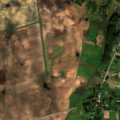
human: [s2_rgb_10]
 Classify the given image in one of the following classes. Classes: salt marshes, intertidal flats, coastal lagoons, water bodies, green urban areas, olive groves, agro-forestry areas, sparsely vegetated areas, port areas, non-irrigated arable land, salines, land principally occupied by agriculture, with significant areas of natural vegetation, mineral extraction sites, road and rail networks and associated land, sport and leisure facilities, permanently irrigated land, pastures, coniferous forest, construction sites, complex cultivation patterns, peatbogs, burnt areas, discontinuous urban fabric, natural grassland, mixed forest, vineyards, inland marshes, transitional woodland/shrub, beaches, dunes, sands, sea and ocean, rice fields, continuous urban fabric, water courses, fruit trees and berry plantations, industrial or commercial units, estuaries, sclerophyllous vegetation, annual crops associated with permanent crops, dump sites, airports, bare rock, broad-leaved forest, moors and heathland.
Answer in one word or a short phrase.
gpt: discontinuous urban fabric, non-irrigated arable land, complex cultivation patterns